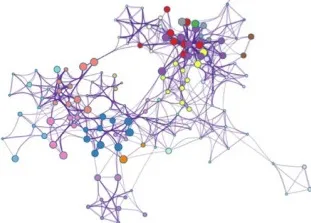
TRT results in enrichment of local T-cell-related pathways and systemic antitumor immunity through Metascape analysis. (B) The upregulated pathways were composed of differentially expressed genes, presented as a network of enriched terms for peripheral blood with TRT versus no treatment.
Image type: pathology (gram)